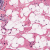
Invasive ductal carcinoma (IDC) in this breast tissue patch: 0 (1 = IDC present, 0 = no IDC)